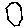
Label: hexagon